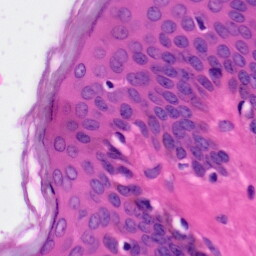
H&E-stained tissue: Skin